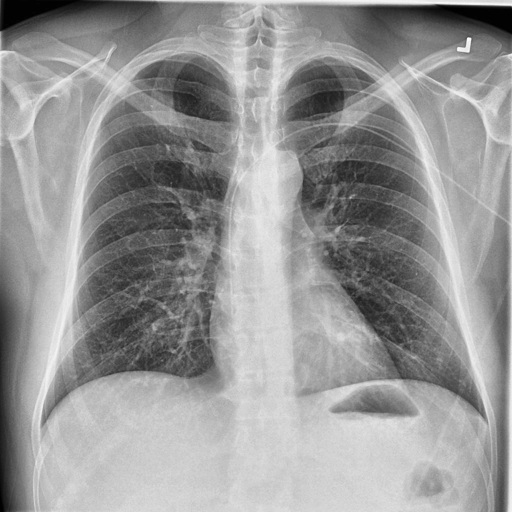
Finding: NORMAL